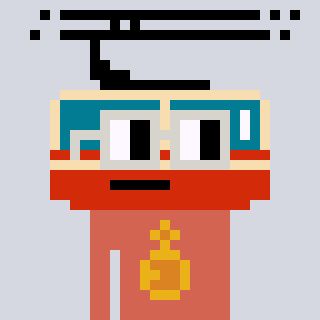
a pixel art character with square light gray glasses, a tram wagon-shaped head and a peachy-colored body on a cool background